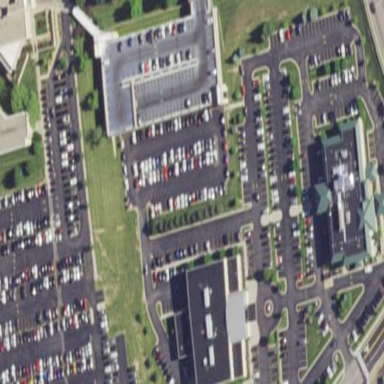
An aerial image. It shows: Parking area with surface.